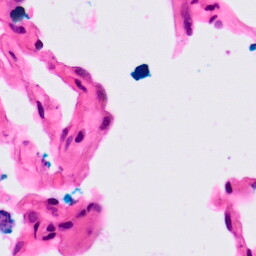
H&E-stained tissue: Lung